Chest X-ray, AP view. Patient: 53 years old, sex F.
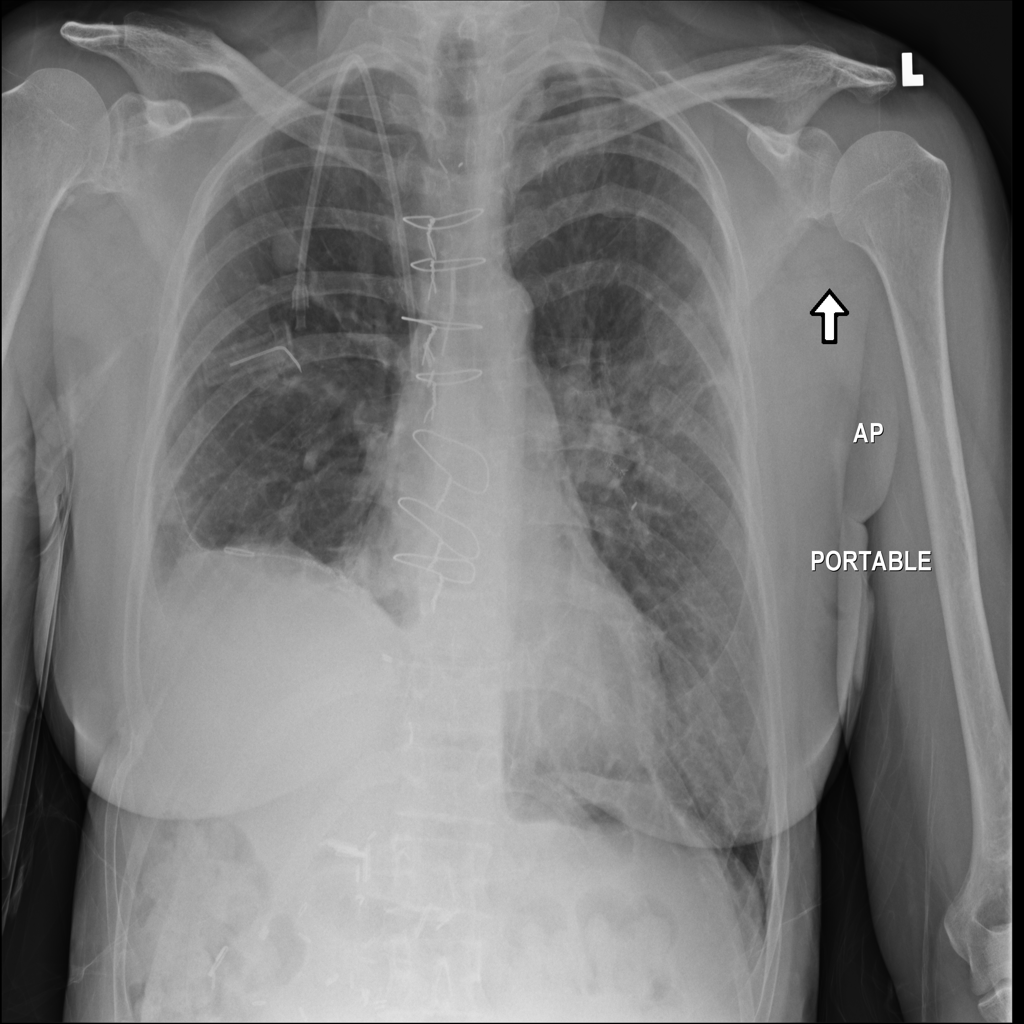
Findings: No Finding